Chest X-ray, PA view. Patient: 51 years old, sex M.
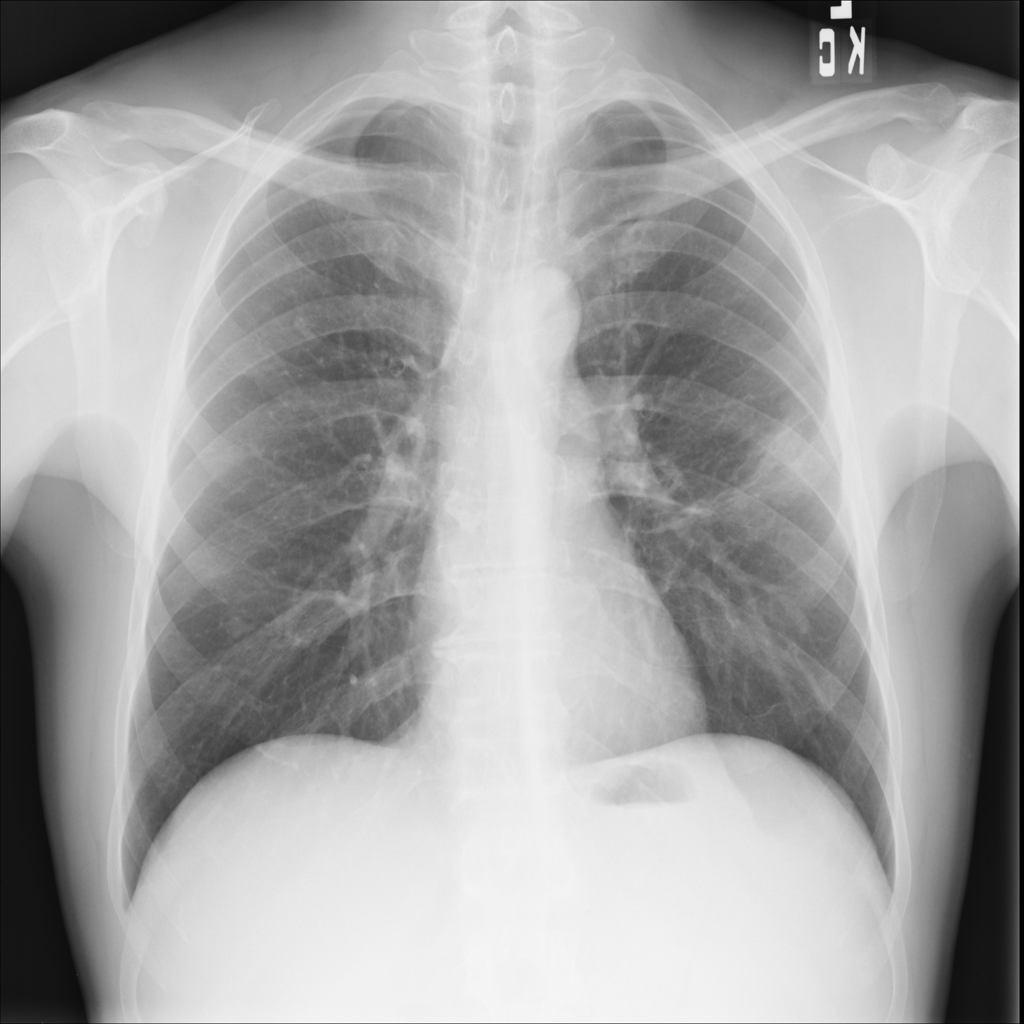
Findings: No Finding